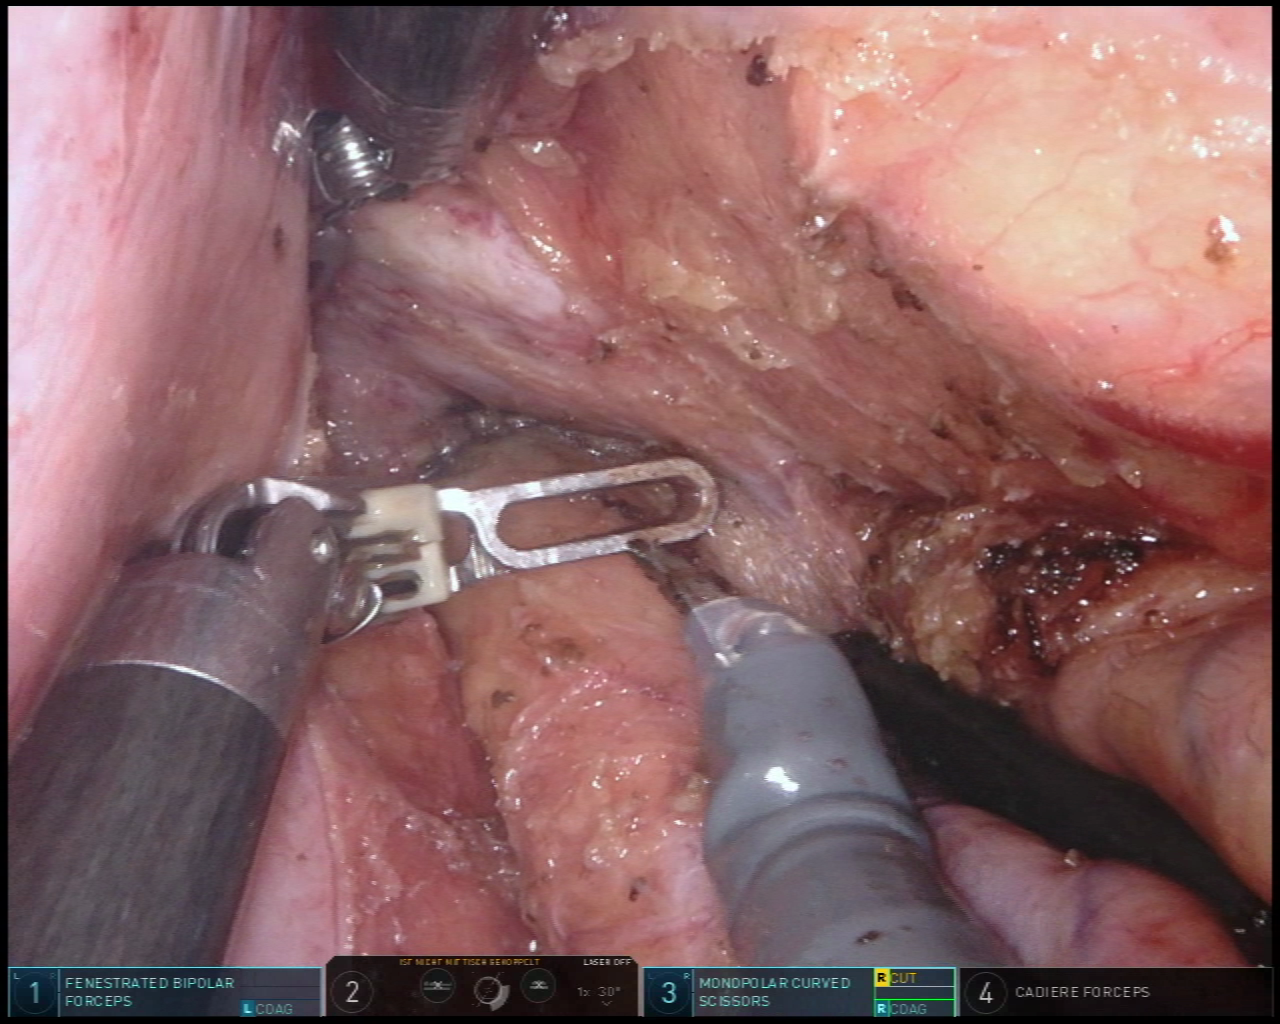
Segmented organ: vesicular_glands
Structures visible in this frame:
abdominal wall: no
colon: no
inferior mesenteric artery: no
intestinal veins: no
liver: no
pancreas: no
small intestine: no
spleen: no
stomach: no
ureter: no
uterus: no
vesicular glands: yes